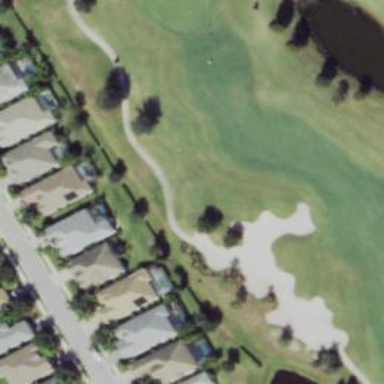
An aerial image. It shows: Golf bunker filled with natural sand.